Question: Until now I used RichFaces like web-framework to build presentation layer to some applications, now at company I work for has been decided to some project to use vaadin instead of richfaces. With richFaces when I had complex table-based data representations, I often use:
> rich:collapsibleSubTable
to get components that looks like at the following

Now I want to ask you how can i get a similar result with vaadin?
Are there some add-on to make it?Otherwise can you give me some suggestion about this?
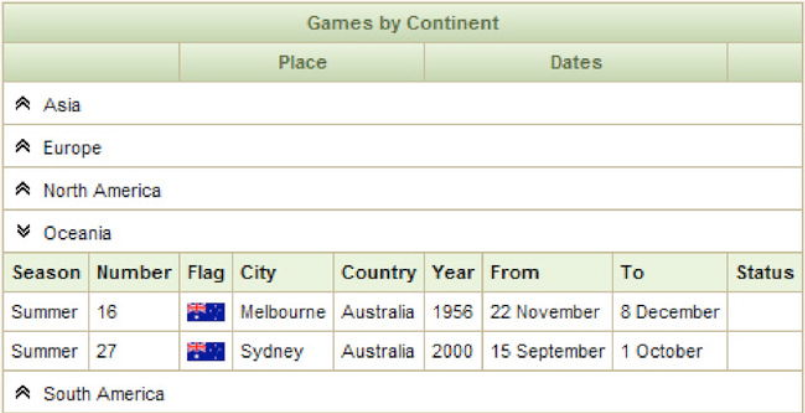
Answer: for the <URL> you can go with the one from vaadin
for the folding you could use a <URL> and put the table for each continent there.
accordion + table would come closest to what you have there with least efford.